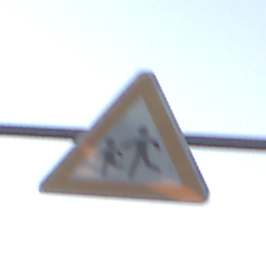
Verkehrszeichen: KinderRechts
Umgebung: Outdoor, Nature
Tageszeit: SunriseSunset
Wetter: PartlyCloudy
Licht: Natural
Jahreszeit: NotSpecified
Kontrast: LowContrast